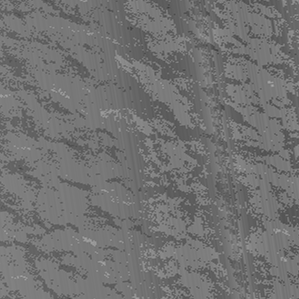
Label: frost